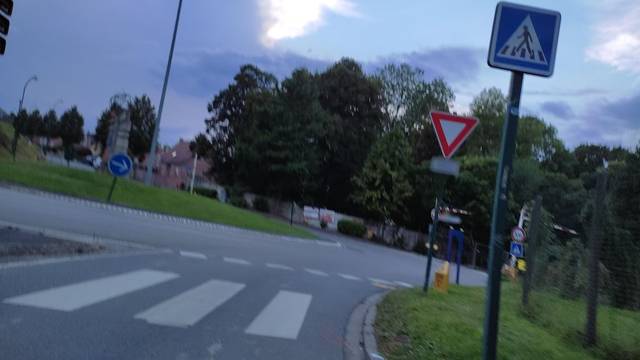
Region: France
Coordinates: 50.296, 2.805